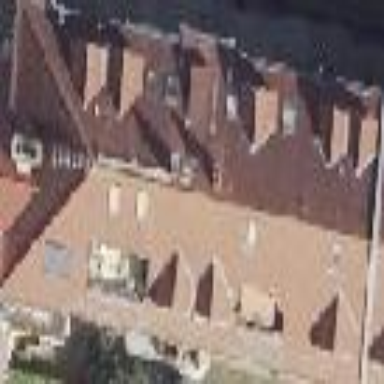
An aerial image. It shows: Apartment building with hipped roof.